Question: I have a listview with an images and data in each item. I want my image (which is a TlistitemImage to look like the below.

I can do this very easily by using Tcircle and using mycircle.fill.bitmap.bitmap, eg code below
lcircle.fill.Bitmap.Bitmap.LoadFromFile(TPath.GetDocumentsPath + PathDelim + 'test.png');
however i simply cannot create a circle for each listitem :-(
The other option i have is to use Tlistitemimage - code below:
'''
LImage := TListItemImage.Create(mylistviewitem);
LImage.Name := 'image';
LImage.Align := TListItemAlign.Leading; // En Sad
LImage.VertAlign := TListItemAlign.center; // Orta
LImage.PlaceOffset.Y := 0;
LImage.PlaceOffset.X := 0;
Limage.width := 80;
LImage.Height := 80;
LImage.OwnsBitmap := True;
LImage.Bitmap := TBitmap.Create(0,0);
'''
Limage.Bitmap.LoadFromFile(TPath.GetDocumentsPath + PathDelim + 'test.png');
Now the idea i had was to then create the Tcircle and make the parent of the circle the TListItemImage. That unfortunately does not work :-(
I have also tried doing this with the stylebook, creating a new style called listitemimagestyle and creating a tcircle within that style but that also does nothing.
Can someone please assist me?
Thank you - and yes, i am a noobie so be nice
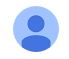
Answer: I'd use 'TBitmap.CreateFromBitmapAndMask' in order to create your bitmap using a mask. The mask would be a black&white image that contains your circle.